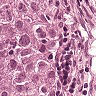
Metastatic tissue present: yes